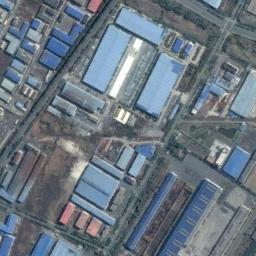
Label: industrial_area